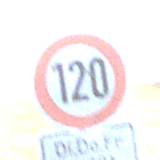
Verkehrszeichen: Geschwindigkeit120
Zusatzzeichen unten: ZeitangabenMitBeschraenkungAufWochentage3
Umgebung: Outdoor, Nature
Tageszeit: MorningAfternoon
Wetter: Clear
Licht: Natural
Jahreszeit: Winter
Kontrast: HighContrast